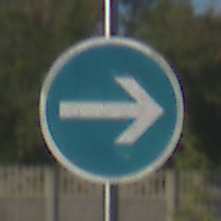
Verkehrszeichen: VorgeschriebeneFahrtrichtungHierRechts
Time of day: MorningAfternoon
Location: Outdoor (Nature)
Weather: Clear
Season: NotSpecified
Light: Natural